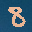
Label: 8